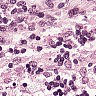
Metastatic tissue present: no